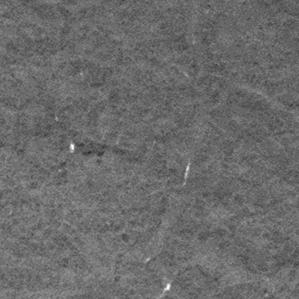
Label: frost